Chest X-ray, AP view. Patient: 33 years old, sex M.
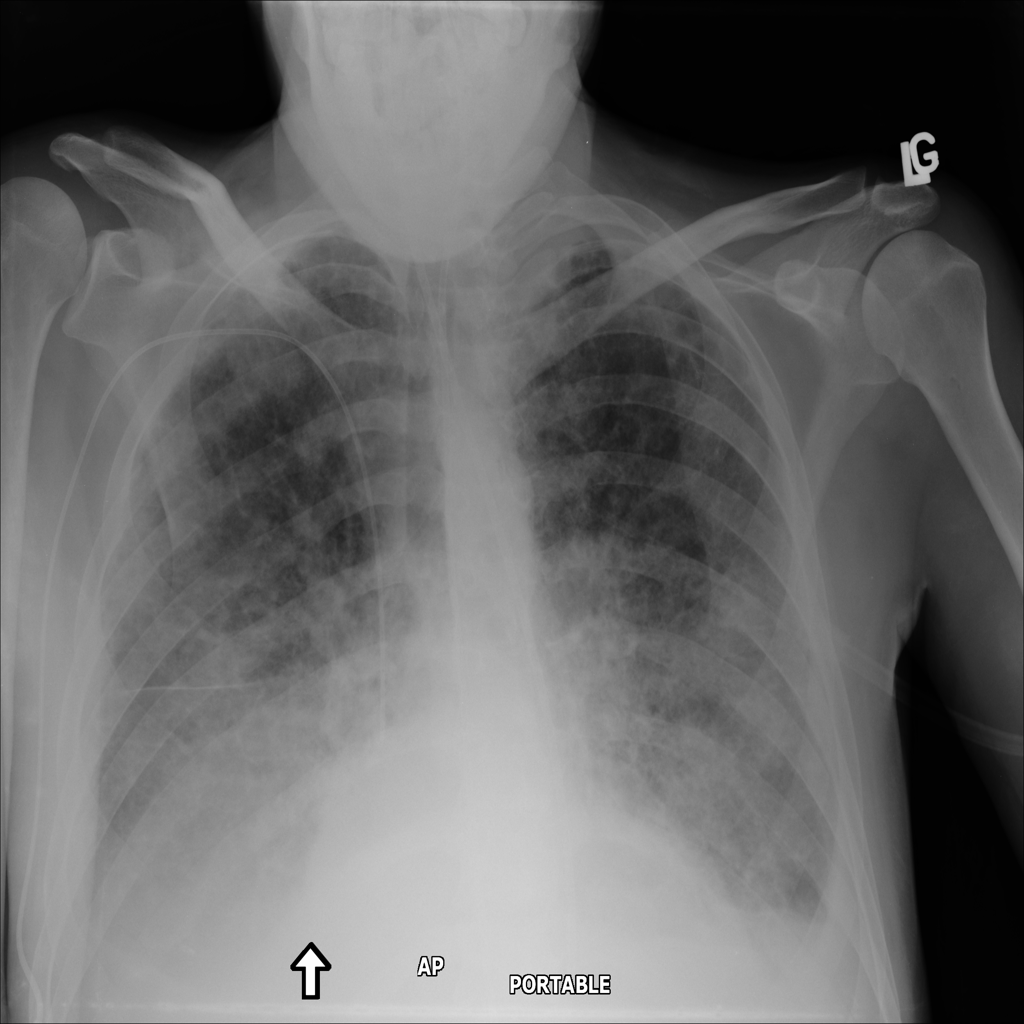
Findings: Effusion